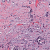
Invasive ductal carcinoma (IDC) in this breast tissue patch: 0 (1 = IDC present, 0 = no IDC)